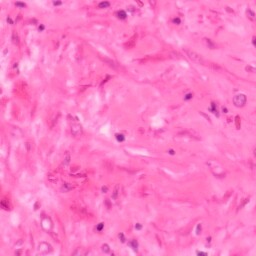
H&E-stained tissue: Colon